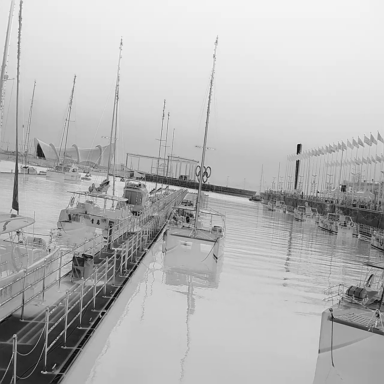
There is a canoe in the infrared image.